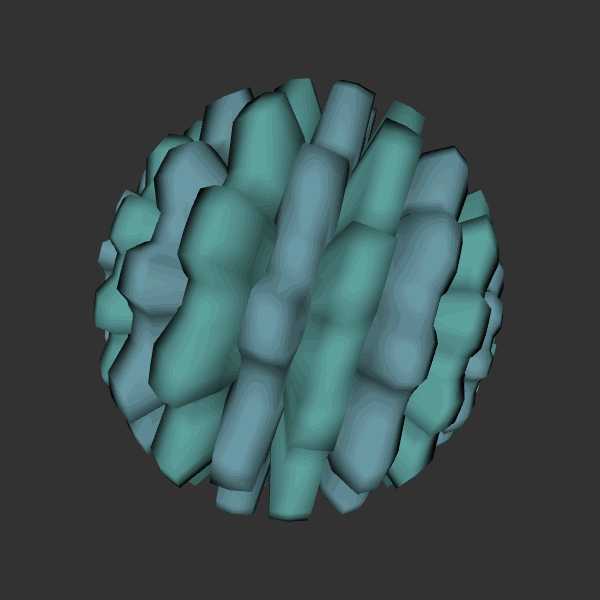
Background: dark